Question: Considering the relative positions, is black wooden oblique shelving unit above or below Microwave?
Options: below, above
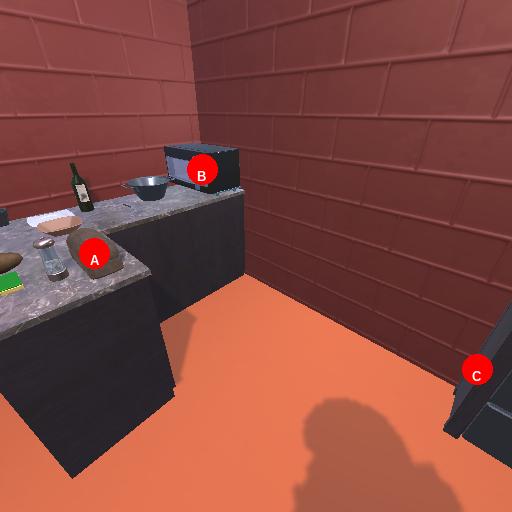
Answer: below